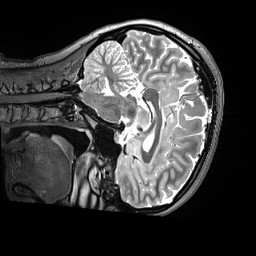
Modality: T2w
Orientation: sagittal
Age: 28
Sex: female
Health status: healthy
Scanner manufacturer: siemens
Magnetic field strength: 3 T
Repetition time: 3.2 s
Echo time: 0.563 s